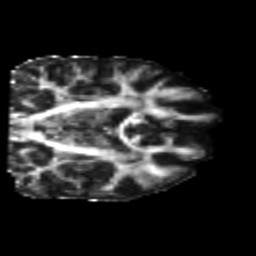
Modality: FA
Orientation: coronal
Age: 22
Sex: female
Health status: healthy
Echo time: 0.074 s